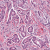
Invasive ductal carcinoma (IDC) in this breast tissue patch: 1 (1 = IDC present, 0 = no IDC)